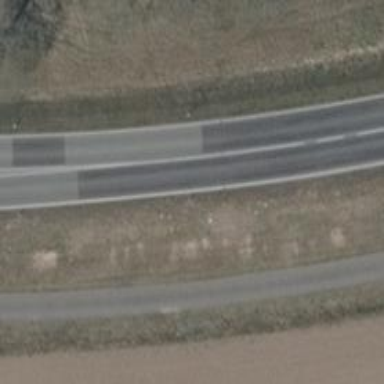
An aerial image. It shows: This is primary highway with motorroad.